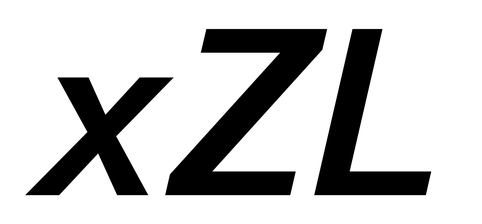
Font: InstrumentSans-Italic_SemiBold_Italic